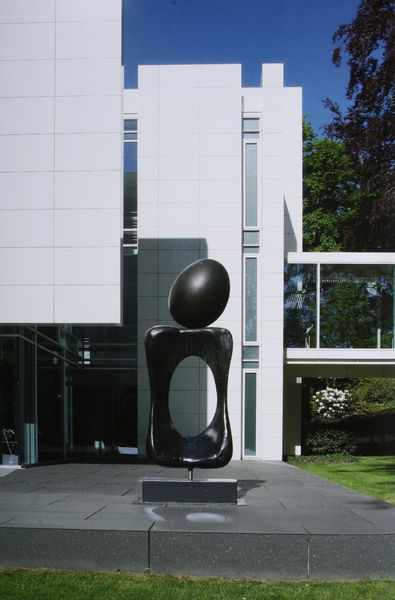
Titel: Femme, monument
Künstler: Joan Miró
Standort: Baden-Baden
Institution: Museum Frieder Burda
Schlagwörter: himmel, kopf, weiß, bäume, fenster, glas, grau, gebäude, haus, rasen, architektur, sockel, brücke, figur, oval, rund, garten, skulptur, modern, bronze, plastik, foto, eingang, denkmal, ausstellung, bauhaus, museum, miro, wiß, moore, kunst im öffentlichen raum, glasgang